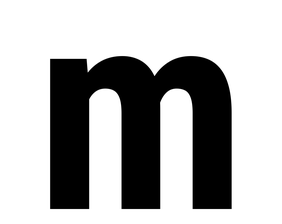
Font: Roboto_Condensed_Bold